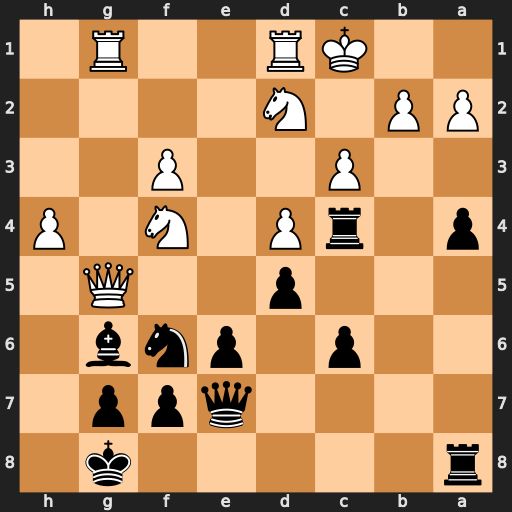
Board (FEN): r5k1/4qpp1/2p1pnb1/3p2Q1/p1rP1N1P/2P2P2/PP1N4/2KR2R1
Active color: b
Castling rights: -
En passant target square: -
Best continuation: Rxc3+ bxc3 Qa3#